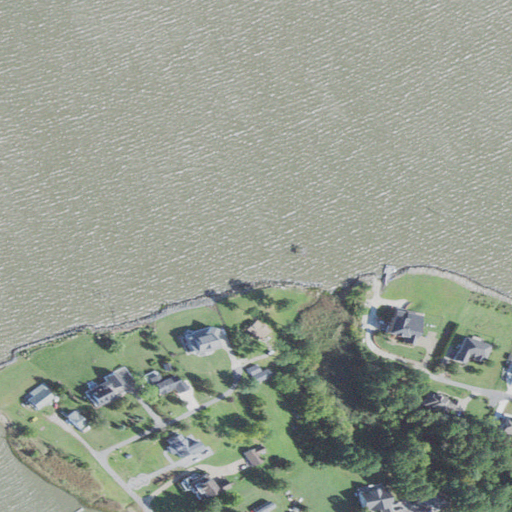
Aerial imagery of cape in Virginia named Pike Point containing open water, low intensity development, herbaceous wetlands, cultivated crops, evergreen forest, open development, grassland, medium intensity development, woody wetlands, high intensity development, and barren land